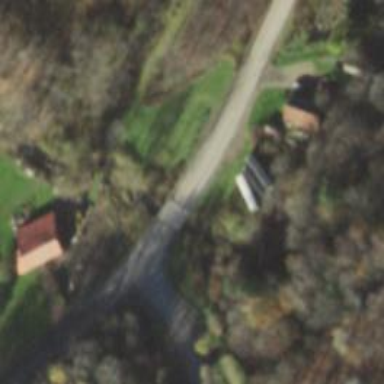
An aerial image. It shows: Tertiary road.